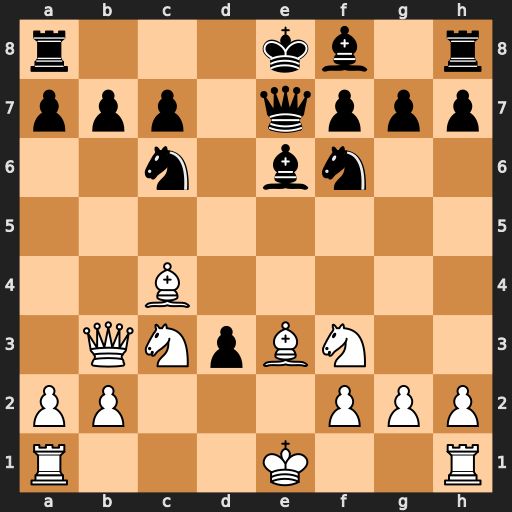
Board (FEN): r3kb1r/ppp1qppp/2n1bn2/8/2B5/1QNpBN2/PP3PPP/R3K2R
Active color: w
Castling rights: KQkq
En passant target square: -
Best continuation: Qxb7 Rb8 Qxc6+